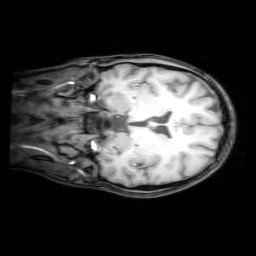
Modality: T1w
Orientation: coronal
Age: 25
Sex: female
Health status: healthy
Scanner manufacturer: philips
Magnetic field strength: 3 T
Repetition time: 0.012 s
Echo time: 0.0037 s